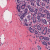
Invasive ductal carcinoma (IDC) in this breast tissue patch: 0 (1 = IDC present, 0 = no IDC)